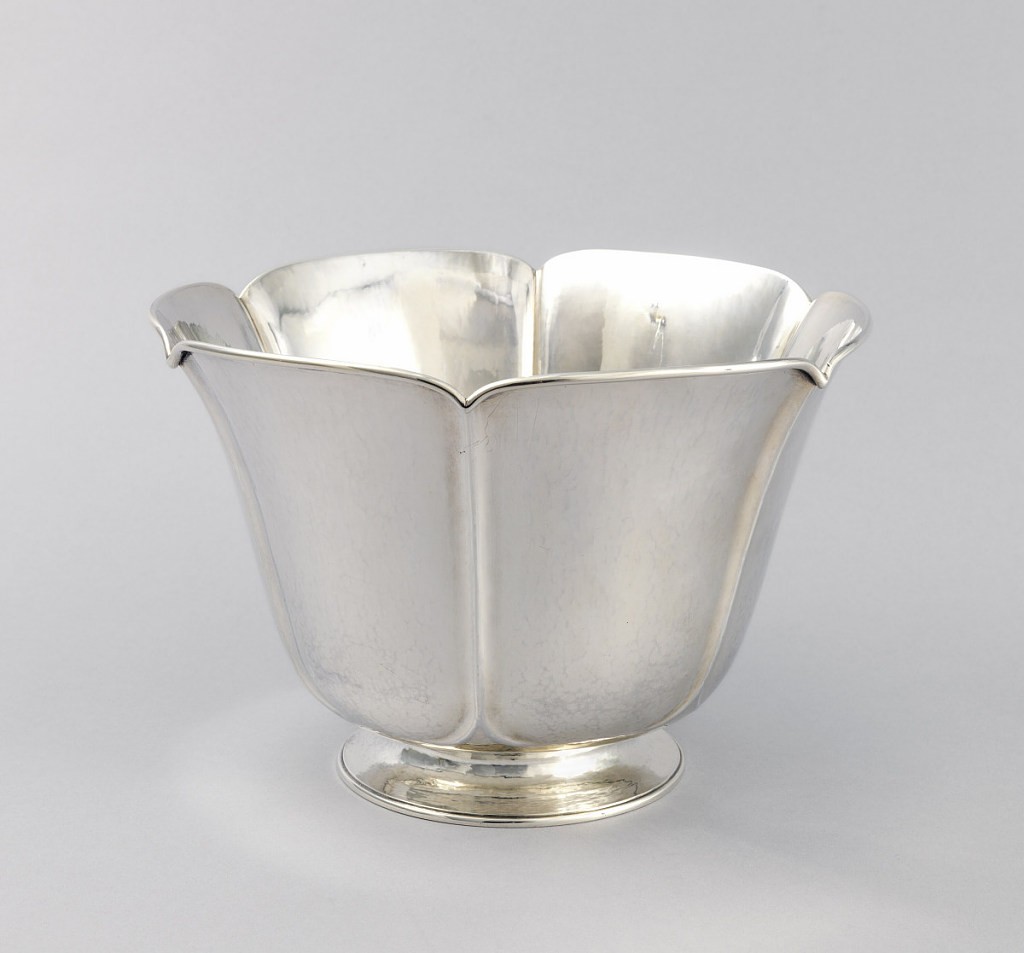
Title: Lotus Bowl
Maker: Clara Barck Welles, American, 1868– 1965
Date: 1912–1917
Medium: silver
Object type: bowl
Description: Tall, tapering six-sided bowl with everted lobed rim and circular foot; hammered surface and applied border.